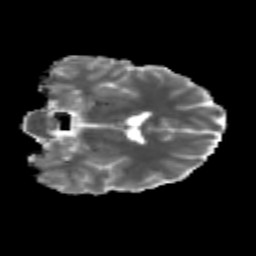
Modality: MD
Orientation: coronal
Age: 20
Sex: female
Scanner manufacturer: siemens
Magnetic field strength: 3 T
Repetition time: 3.5 s
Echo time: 0.125 s